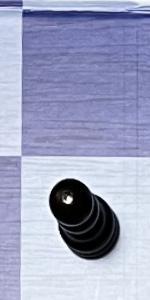
Label: Pawn_Black